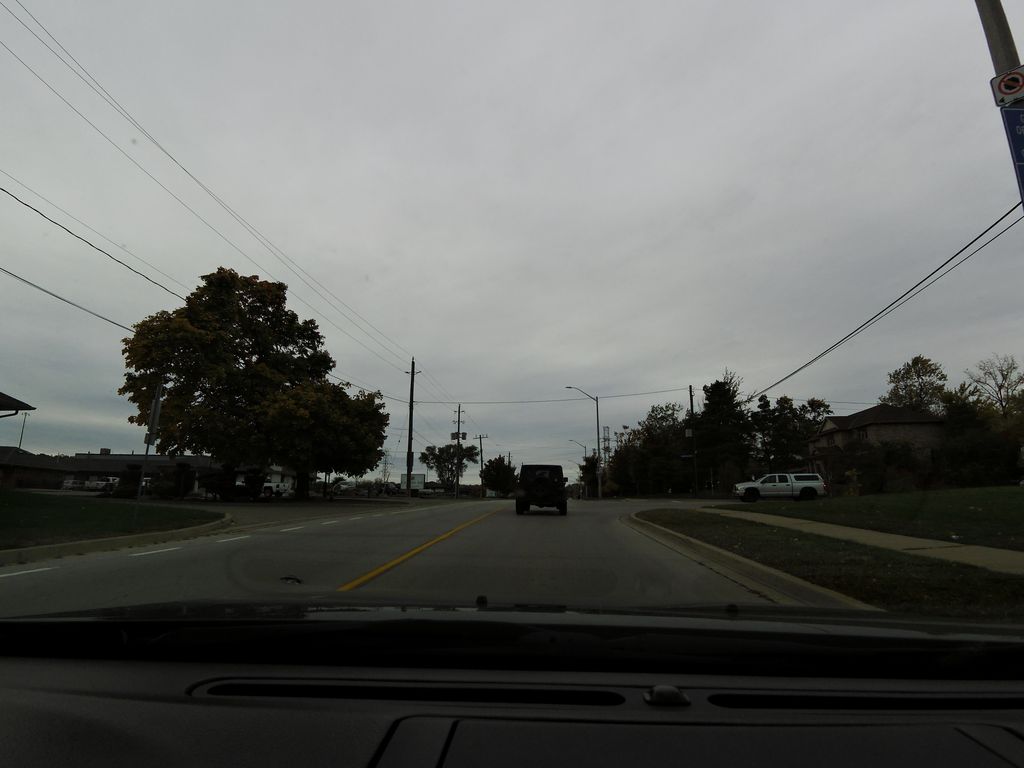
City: hamilton